Aerial crown-view tile of a tropical tree (Barro Colorado Island, Panama), acquired 20250616:
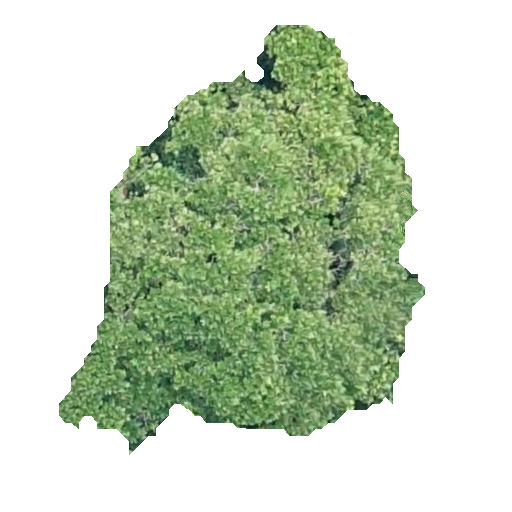
Species: Anacardium excelsum
GBIF accepted scientific name: Anacardium excelsum
Crown area: 146.41 m²